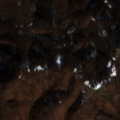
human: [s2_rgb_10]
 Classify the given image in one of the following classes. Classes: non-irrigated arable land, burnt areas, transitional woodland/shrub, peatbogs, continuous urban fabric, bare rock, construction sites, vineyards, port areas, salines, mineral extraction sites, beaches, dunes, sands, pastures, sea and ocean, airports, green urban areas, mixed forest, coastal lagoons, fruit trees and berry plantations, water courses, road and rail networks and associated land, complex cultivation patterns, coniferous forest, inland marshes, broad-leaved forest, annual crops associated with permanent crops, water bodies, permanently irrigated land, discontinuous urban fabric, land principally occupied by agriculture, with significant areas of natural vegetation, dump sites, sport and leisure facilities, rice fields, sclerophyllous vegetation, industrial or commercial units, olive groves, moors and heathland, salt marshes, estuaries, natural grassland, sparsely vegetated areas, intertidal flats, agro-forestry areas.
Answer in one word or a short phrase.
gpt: broad-leaved forest, transitional woodland/shrub